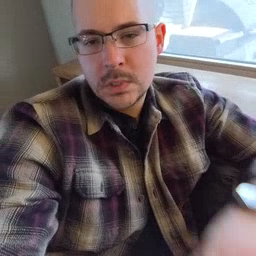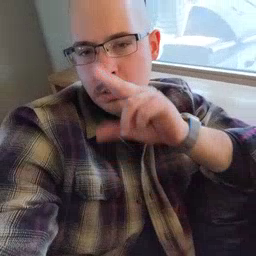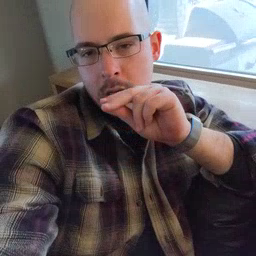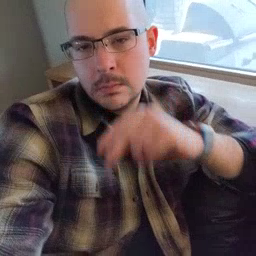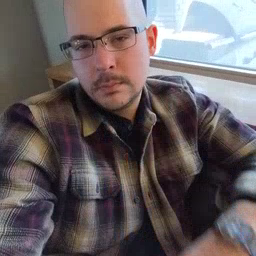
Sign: duck